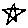
Label: star